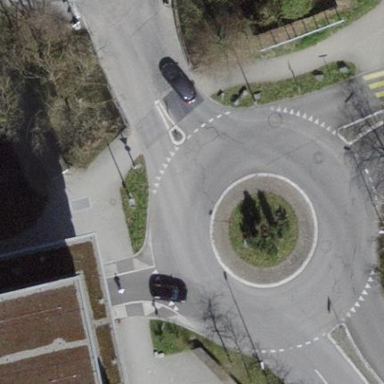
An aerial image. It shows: Residential road with roundabout.